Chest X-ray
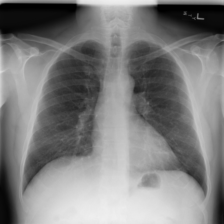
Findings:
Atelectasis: negative
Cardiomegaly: negative
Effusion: negative
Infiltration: negative
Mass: negative
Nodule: negative
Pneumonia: negative
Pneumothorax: negative
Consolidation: negative
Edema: negative
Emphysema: negative
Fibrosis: negative
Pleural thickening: negative
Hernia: negative